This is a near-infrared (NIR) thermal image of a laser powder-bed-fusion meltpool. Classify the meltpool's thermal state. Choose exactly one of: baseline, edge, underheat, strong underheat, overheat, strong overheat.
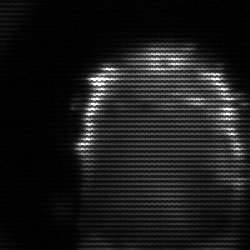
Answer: baseline